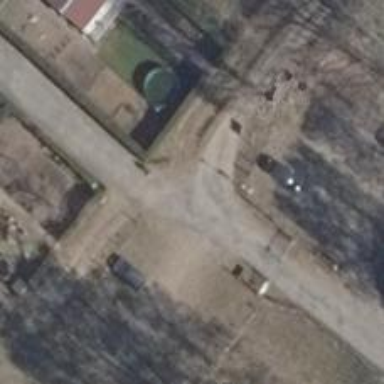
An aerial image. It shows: Dirt service road.